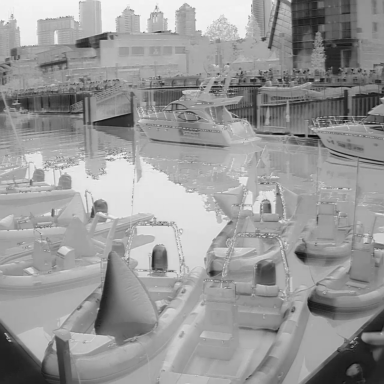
There are ten canoes in the infrared image.